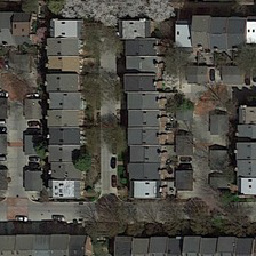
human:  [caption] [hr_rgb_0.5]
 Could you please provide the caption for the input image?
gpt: The house was built side by side on two bare roads.

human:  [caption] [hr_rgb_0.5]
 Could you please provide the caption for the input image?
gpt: A clean and neat neighborhood with a roof almost gray.

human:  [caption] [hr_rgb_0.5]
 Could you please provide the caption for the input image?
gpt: The houses are built side by side near two streets with bare trees.

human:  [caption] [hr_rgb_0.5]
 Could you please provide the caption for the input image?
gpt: Houses are lined up near two roads with bare trees.

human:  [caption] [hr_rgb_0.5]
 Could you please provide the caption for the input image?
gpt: It's a clean and tidy community with mostly grey roofs.